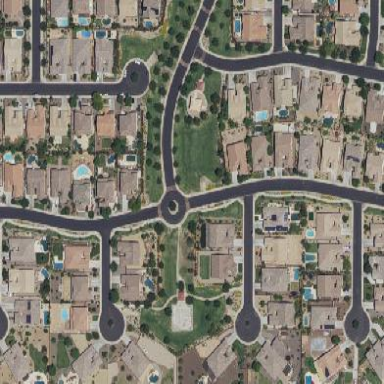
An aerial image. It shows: Residential area consisting of single-family homes.